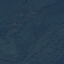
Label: Forest